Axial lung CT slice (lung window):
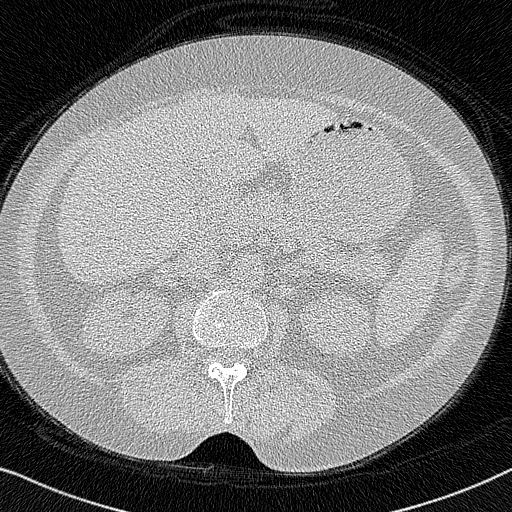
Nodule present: no